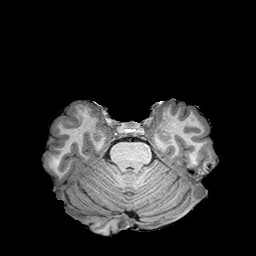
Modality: T1w
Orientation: coronal